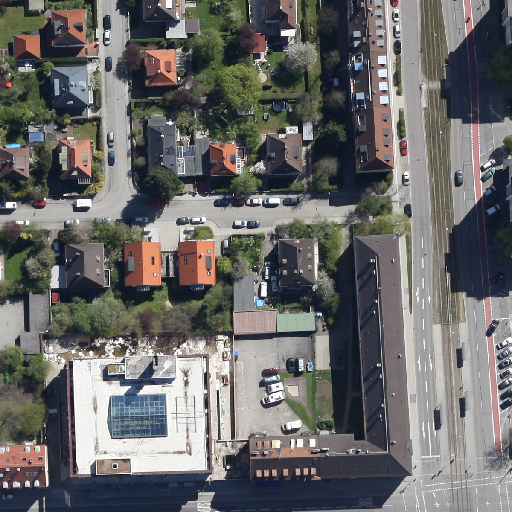
Referring expression: vehicle